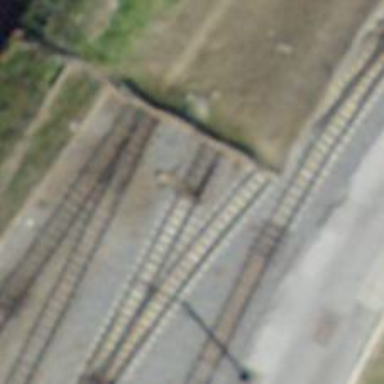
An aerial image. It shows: Narrow-gauge railway siding with 1 track. The railway line is electrified with contact line.